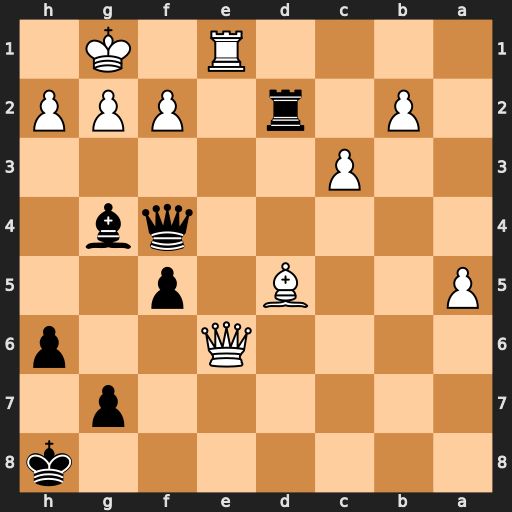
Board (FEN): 7k/6p1/4Q2p/P2B1p2/5qb1/2P5/1P1r1PPP/4R1K1
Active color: b
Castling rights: -
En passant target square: -
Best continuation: Qxf2+ Kh1 Rxd5